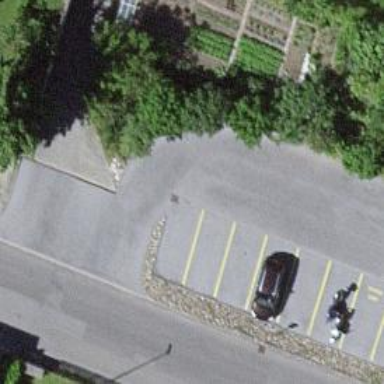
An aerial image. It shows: Parking aisle designated as service road.